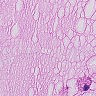
Metastatic tissue present: yes